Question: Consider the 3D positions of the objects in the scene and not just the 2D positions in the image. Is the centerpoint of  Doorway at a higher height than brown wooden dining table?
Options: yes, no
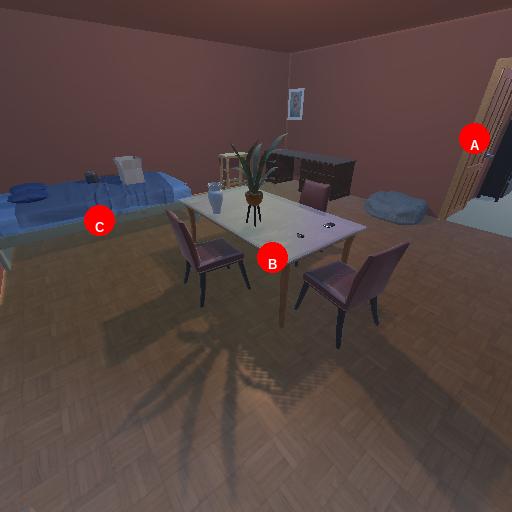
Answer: yes